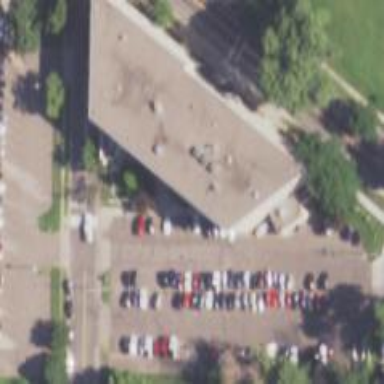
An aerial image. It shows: Healthcare clinic.